Field crop: tomato
Growth stage: 1
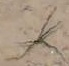
Species: cyperus